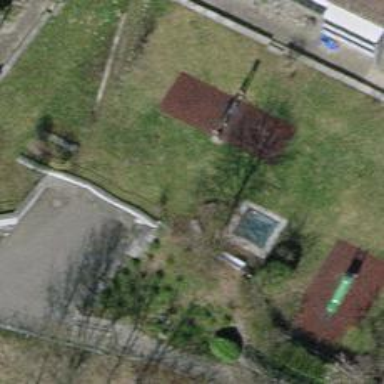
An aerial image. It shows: Sandpit at the playground.